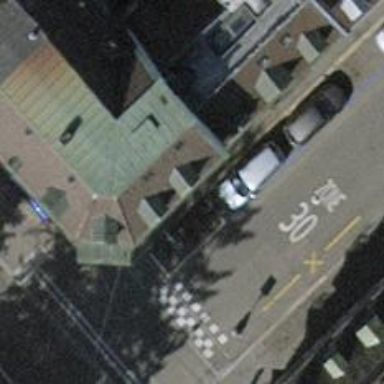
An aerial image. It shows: Motorcycle parking facility.